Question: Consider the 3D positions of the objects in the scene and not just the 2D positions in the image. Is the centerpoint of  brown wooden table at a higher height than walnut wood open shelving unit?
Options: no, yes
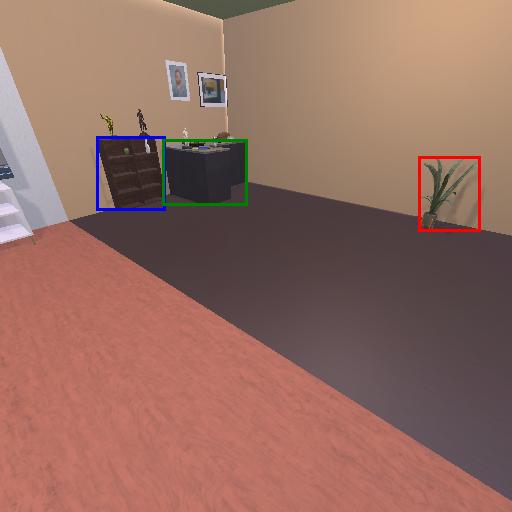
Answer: no